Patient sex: F
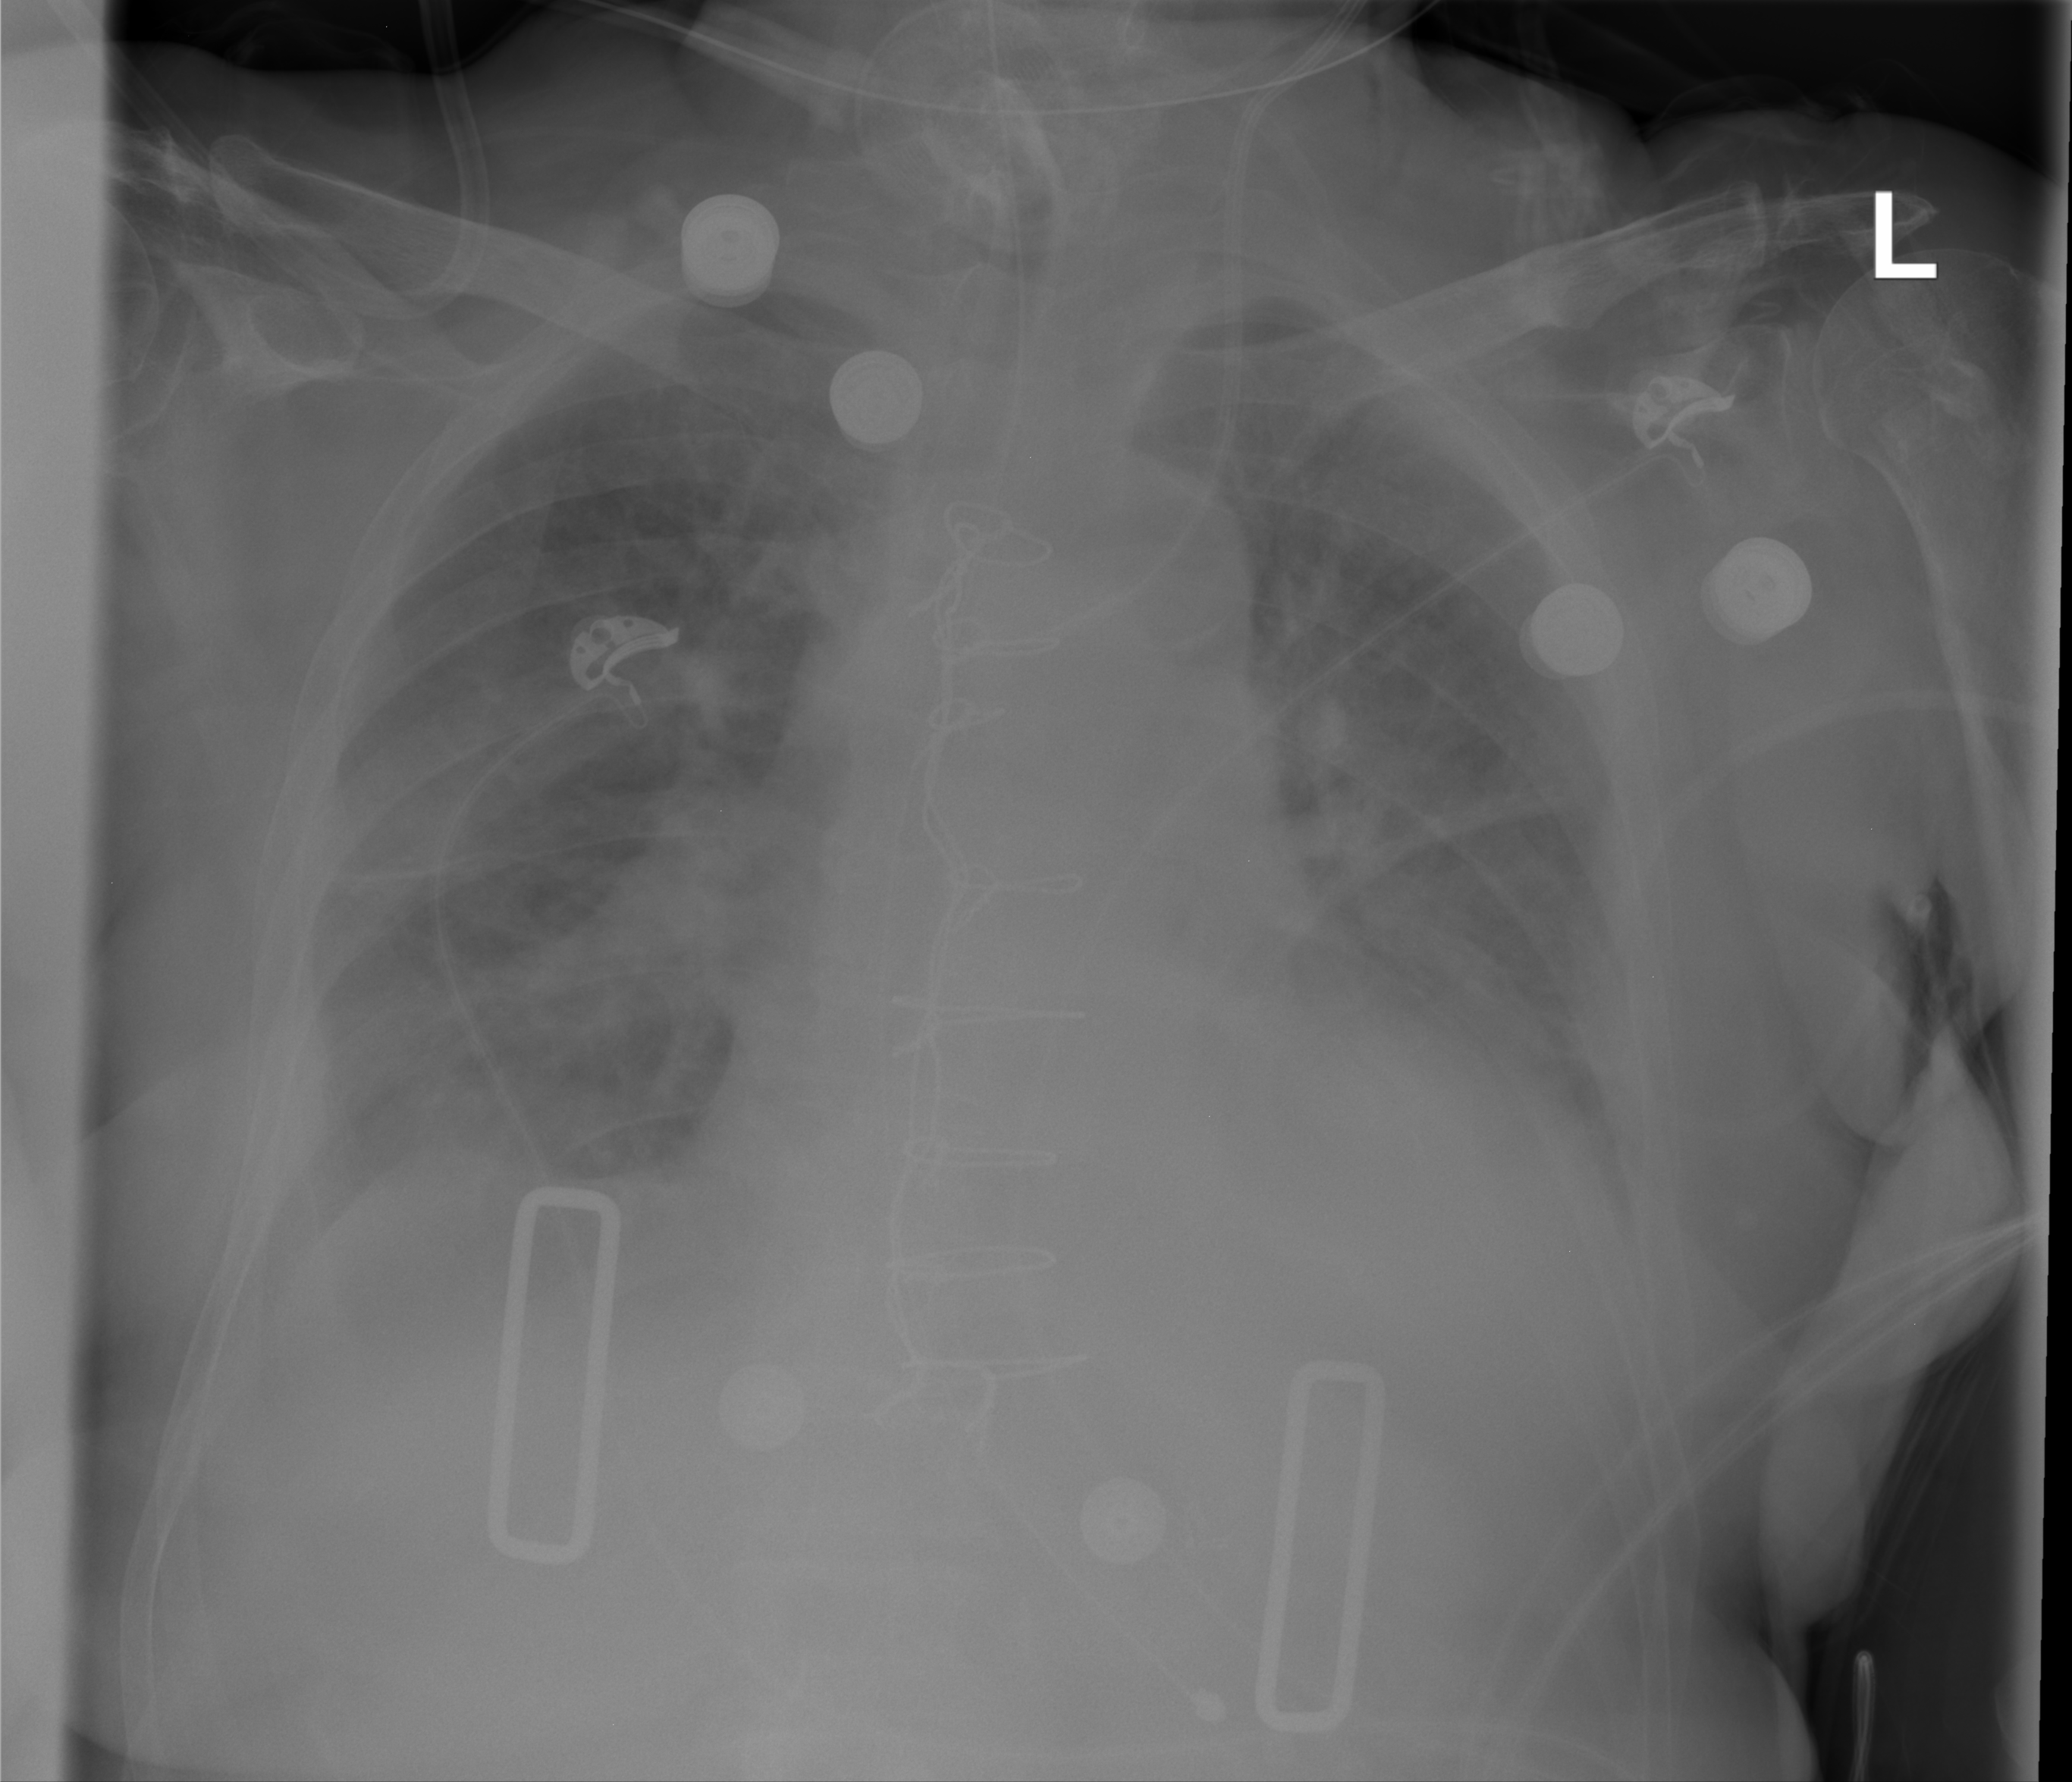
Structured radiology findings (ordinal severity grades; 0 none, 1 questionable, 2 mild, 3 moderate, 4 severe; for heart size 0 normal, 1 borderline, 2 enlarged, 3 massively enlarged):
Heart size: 2
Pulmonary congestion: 2
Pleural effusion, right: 3
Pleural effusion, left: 3
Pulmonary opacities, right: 1
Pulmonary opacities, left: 1
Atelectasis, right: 2
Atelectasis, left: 2